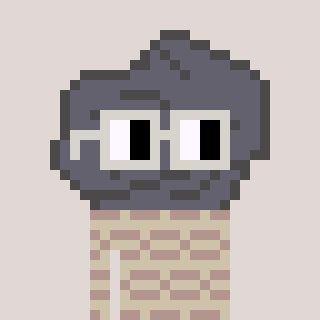
a pixel art character with square light gray glasses, a rock-shaped head and a bege-colored body on a warm background